Question: When I create a NSComboBox and I set the control size to small, the focus ring is not aligned correctly.
I noticed the same problem in the xcode interface (cfr. screenshot).
Your help is welcome.

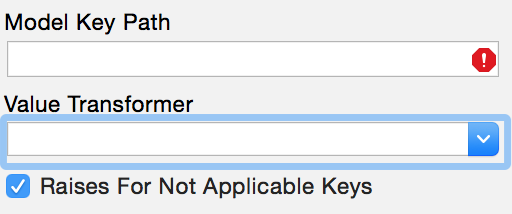
Answer: I reported this today on <URL>
My workaround is to subclass NSComboBoxCell:
'''
- (void)drawFocusRingMaskWithFrame:(NSRect)cellFrame inView:(NSView *)controlView
{
NSRect focusRect = cellFrame;
focusRect.origin.y += 1.0f;
focusRect.size.width -= 3.0f;
focusRect.size.height -= 5.0f;
// NSBezierPath *focusPath = [NSBezierPath bezierPathWithRoundedRect:focusRect
// xRadius:2.0f
// yRadius:2.0f];
NSBezierPath *focusPath = [NSBezierPath bezierPath];
CGFloat leftRadius = 2.0f;
CGFloat rightRadius = 5.0f;
[focusPath moveToPoint:NSMakePoint(focusRect.origin.x + leftRadius, focusRect.origin.y)];
[focusPath lineToPoint:NSMakePoint(focusRect.origin.x + focusRect.size.width - rightRadius, focusRect.origin.y)];
[focusPath curveToPoint:NSMakePoint(focusRect.origin.x + focusRect.size.width, focusRect.origin.y + rightRadius)
controlPoint1:NSMakePoint(focusRect.origin.x + focusRect.size.width, focusRect.origin.y)
controlPoint2:NSMakePoint(focusRect.origin.x + focusRect.size.width, focusRect.origin.y)];
[focusPath lineToPoint:NSMakePoint(focusRect.origin.x + focusRect.size.width, focusRect.origin.y + focusRect.size.height - rightRadius)];
[focusPath curveToPoint:NSMakePoint(focusRect.origin.x + focusRect.size.width - rightRadius, focusRect.origin.y + focusRect.size.height)
controlPoint1:NSMakePoint(focusRect.origin.x + focusRect.size.width, focusRect.origin.y + focusRect.size.height)
controlPoint2:NSMakePoint(focusRect.origin.x + focusRect.size.width, focusRect.origin.y + focusRect.size.height)];
[focusPath lineToPoint:NSMakePoint(focusRect.origin.x + leftRadius, focusRect.origin.y + focusRect.size.height)];
[focusPath curveToPoint:NSMakePoint(focusRect.origin.x, focusRect.origin.y + focusRect.size.height - leftRadius)
controlPoint1:NSMakePoint(focusRect.origin.x, focusRect.origin.y + focusRect.size.height)
controlPoint2:NSMakePoint(focusRect.origin.x, focusRect.origin.y + focusRect.size.height)];
[focusPath lineToPoint:NSMakePoint(focusRect.origin.x, focusRect.origin.y + leftRadius)];
[focusPath curveToPoint:NSMakePoint(focusRect.origin.x + leftRadius, focusRect.origin.y)
controlPoint1:NSMakePoint(focusRect.origin.x, focusRect.origin.y)
controlPoint2:NSMakePoint(focusRect.origin.x, focusRect.origin.y)];
[NSGraphicsContext saveGraphicsState];
{
[focusPath fill];
}
[NSGraphicsContext restoreGraphicsState];
}
'''